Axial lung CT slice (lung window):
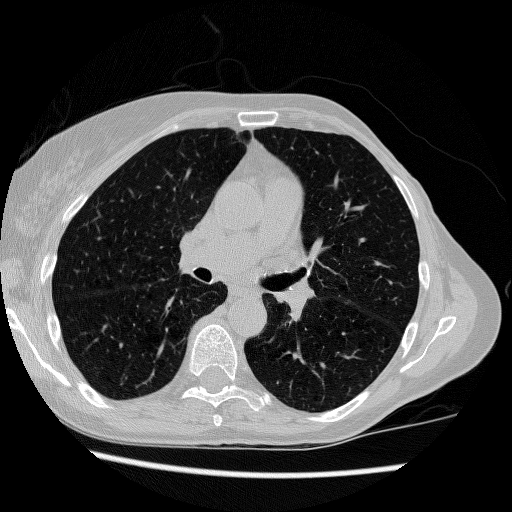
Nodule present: no